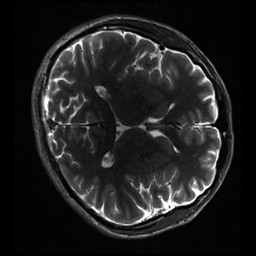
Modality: inplaneT2
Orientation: axial